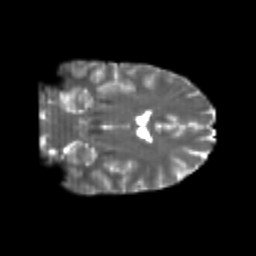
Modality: T2w
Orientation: coronal
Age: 26
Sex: female
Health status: healthy
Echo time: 0.074 s